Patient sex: M
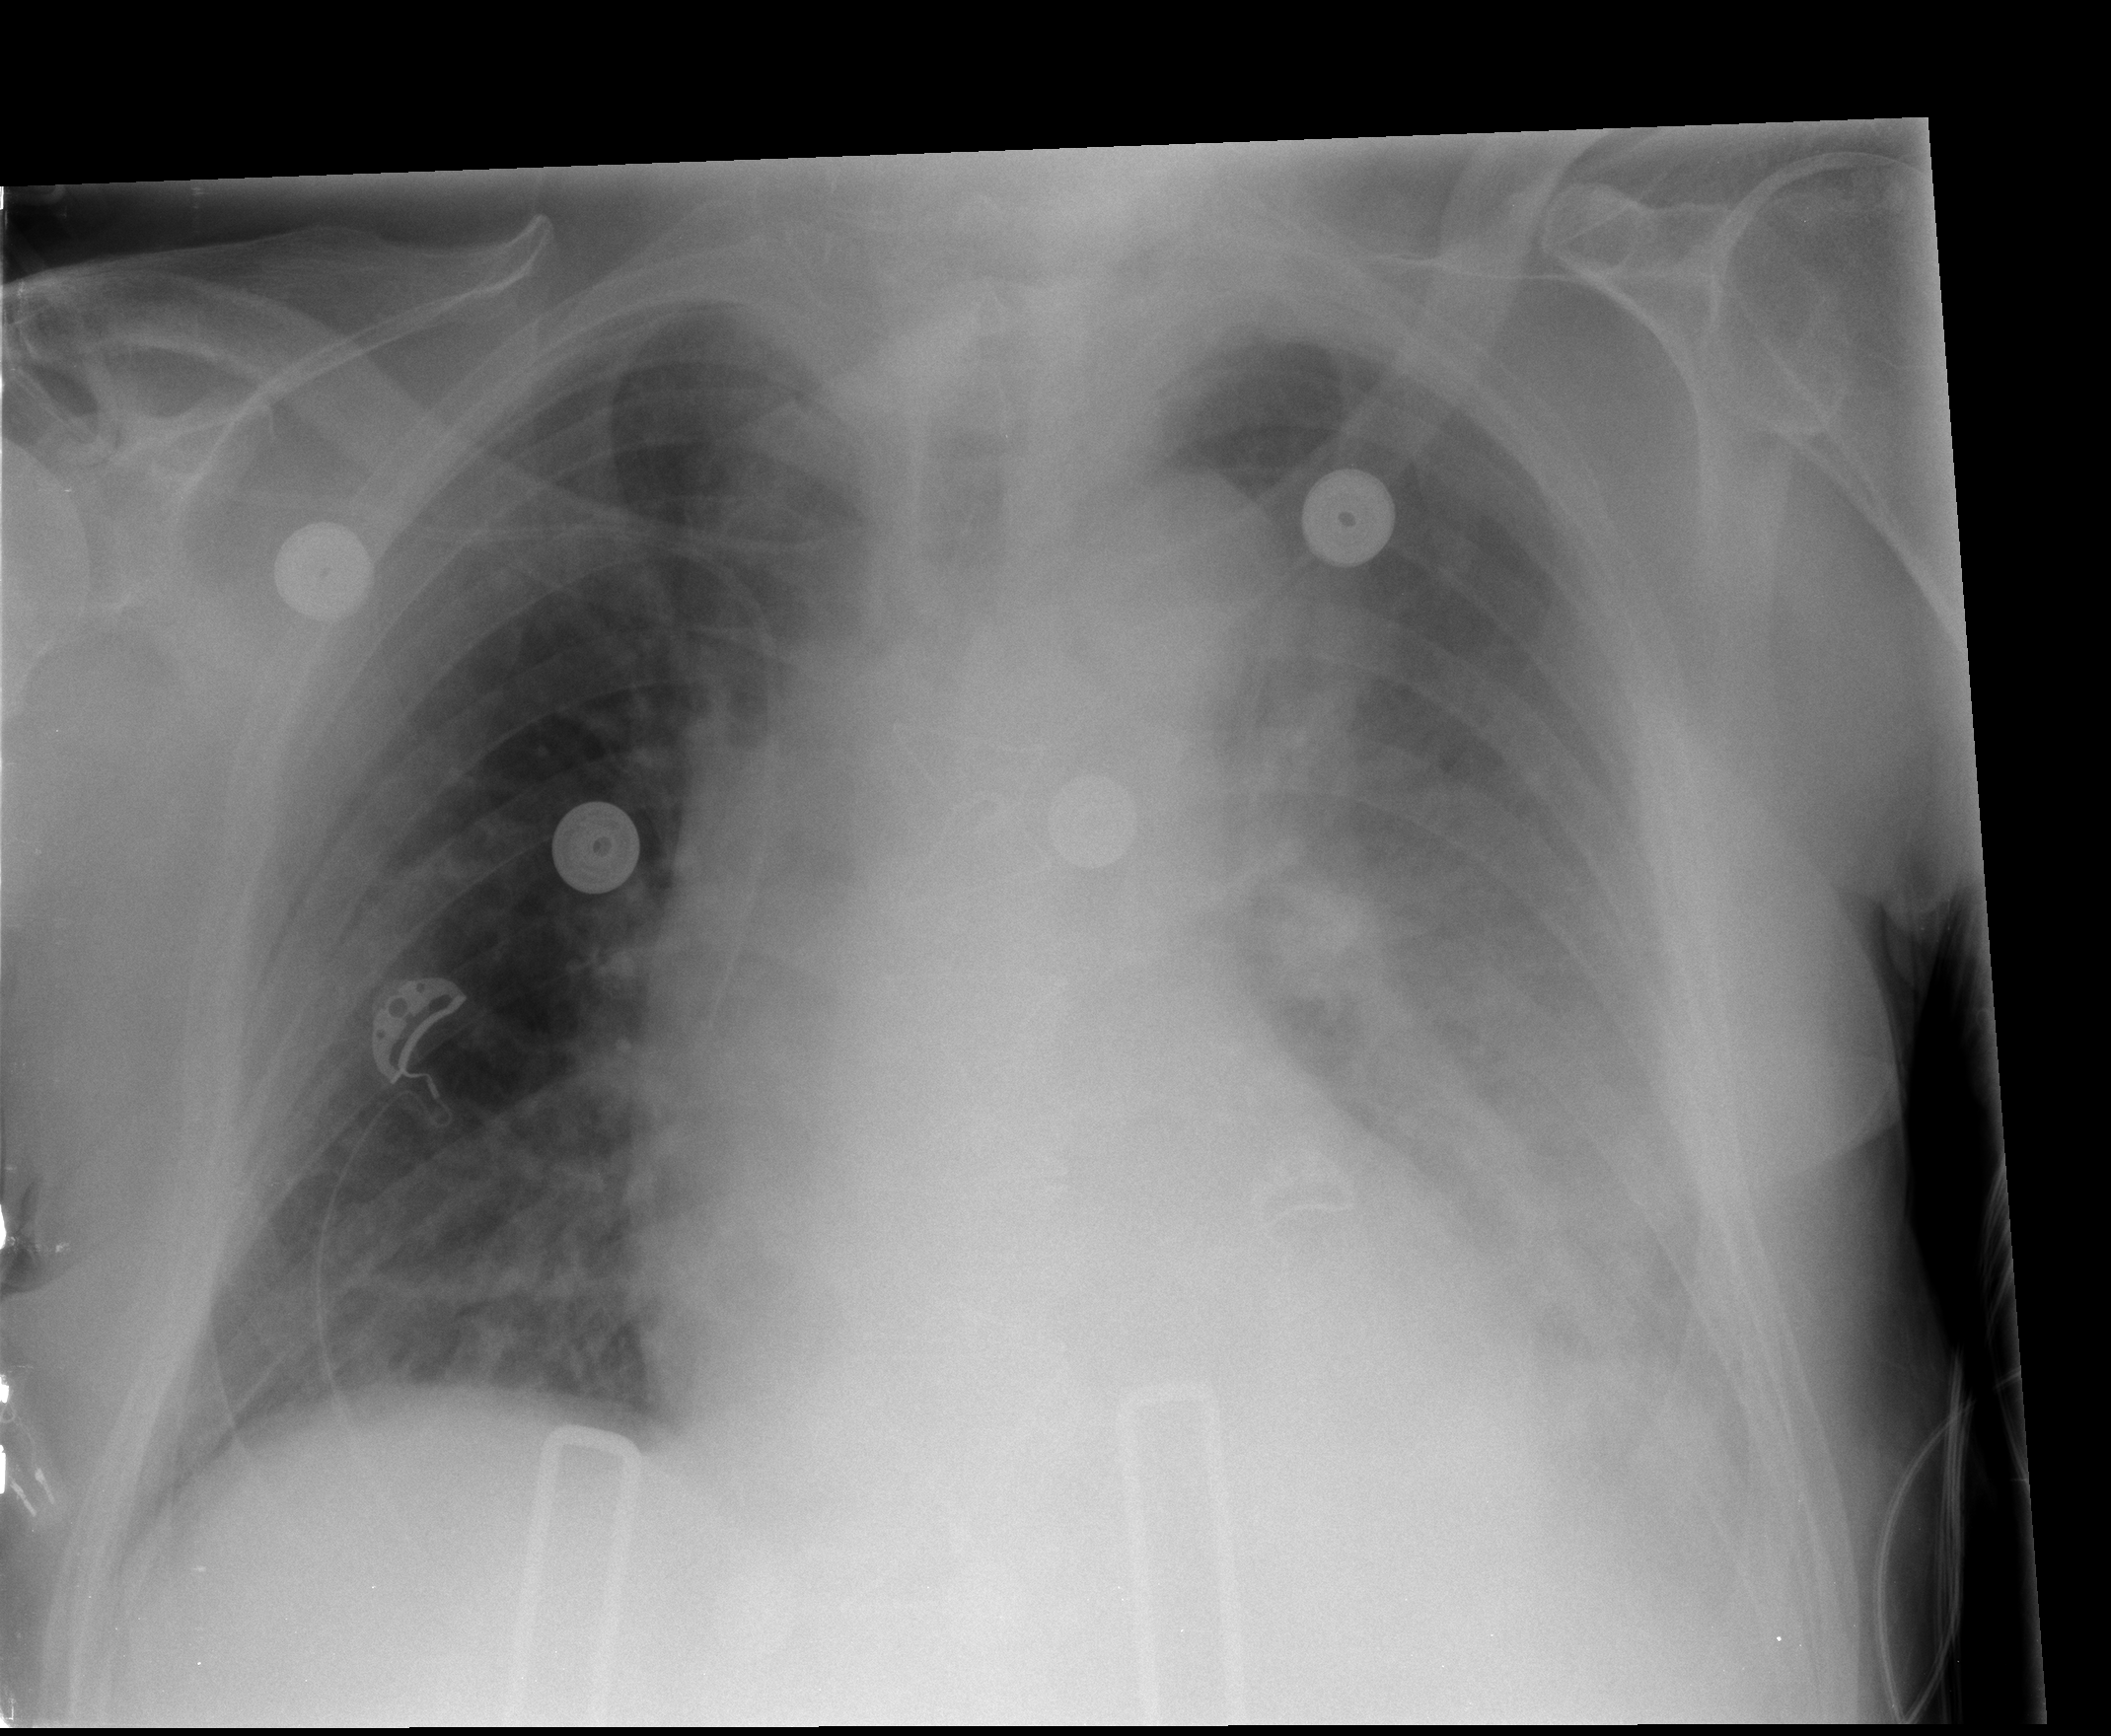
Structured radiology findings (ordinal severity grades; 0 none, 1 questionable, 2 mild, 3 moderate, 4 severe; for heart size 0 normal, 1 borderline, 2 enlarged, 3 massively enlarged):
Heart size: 1
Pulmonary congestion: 1
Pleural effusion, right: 1
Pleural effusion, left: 3
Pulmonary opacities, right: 0
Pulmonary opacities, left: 1
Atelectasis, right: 0
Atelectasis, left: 2